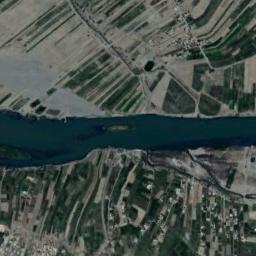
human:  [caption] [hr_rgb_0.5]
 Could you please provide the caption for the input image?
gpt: The river goes through bare and green farmland .

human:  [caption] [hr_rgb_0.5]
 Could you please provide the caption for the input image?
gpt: The deep blue river goes through the farmland and some houses are next to the river .

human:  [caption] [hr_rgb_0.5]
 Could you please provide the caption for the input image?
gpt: A curvy turquoise river with small islands, Green and tan mixed fields on both sides, And large buildings .

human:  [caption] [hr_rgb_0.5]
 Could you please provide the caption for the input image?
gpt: The river is surrounded by trees .

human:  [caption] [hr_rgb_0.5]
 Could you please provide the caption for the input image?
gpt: There are many farmlands near the river .